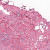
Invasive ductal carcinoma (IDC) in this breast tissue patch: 0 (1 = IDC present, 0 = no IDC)